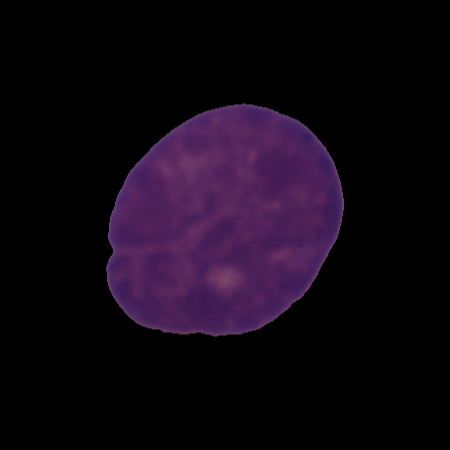
Label: cancer